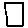
Label: square